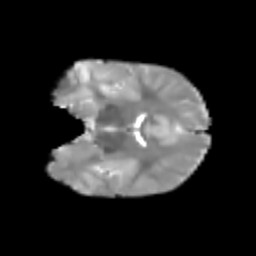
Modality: T2w
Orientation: coronal
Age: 8
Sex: male
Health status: healthy